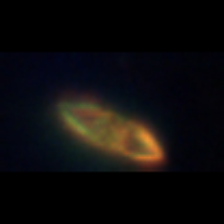
Taxon: Gyrodinium
Group: Dinoflagellates